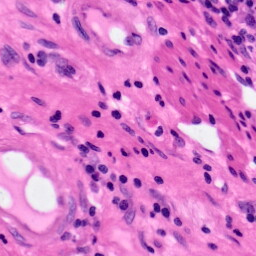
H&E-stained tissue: Pancreatic